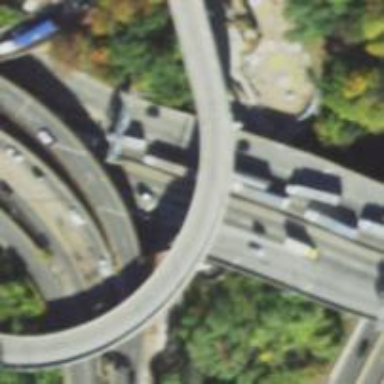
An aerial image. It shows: Motorway bridge.